Question: I want to show all cells in the LinearLayout like in this widget

This image taken from the app widget tutorial in android developer site. Google explained that is LinearLayout but did not explain how to to the gray lines between the buttons.
How can I split widget like that?
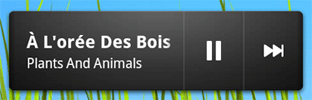
Answer: You could use several things here:
1. A simple View with a background color of the separator (1 or 2 width, height is fill_parent)
2. An ImageView with the source set as the separator's image (1 or 2 width, height is fill_parent)
3. Extend the view and draw a separator with a canvas (probably overkill for what you need)
Hope this helps :)